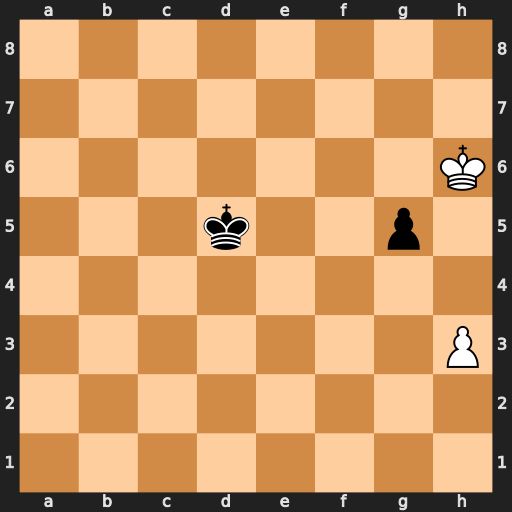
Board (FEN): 8/8/7K/3k2p1/8/7P/8/8
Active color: w
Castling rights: -
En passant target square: -
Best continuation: Kxg5 Ke6 Kg6 Ke7 Kg7